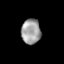
Tissue: lung
Cell type: Epithelial cells
Senescence score: 0.1649
Nuclear area (px): 474
Mean DAPI intensity: 158.243